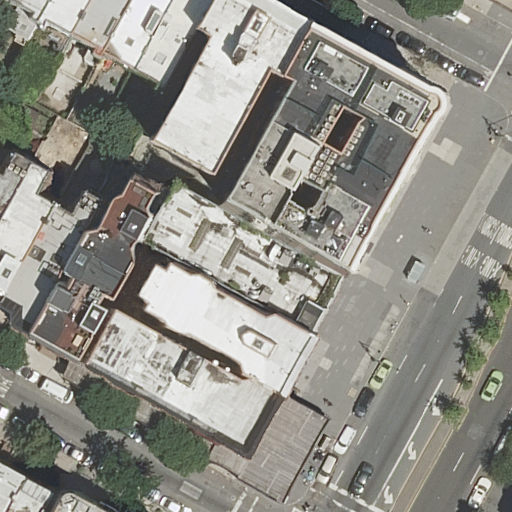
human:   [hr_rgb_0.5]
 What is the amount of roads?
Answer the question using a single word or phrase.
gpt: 5

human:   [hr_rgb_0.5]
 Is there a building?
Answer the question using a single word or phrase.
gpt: yes

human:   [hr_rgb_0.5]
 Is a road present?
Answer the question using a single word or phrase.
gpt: yes

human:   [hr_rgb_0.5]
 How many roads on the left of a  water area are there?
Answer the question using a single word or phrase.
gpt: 0

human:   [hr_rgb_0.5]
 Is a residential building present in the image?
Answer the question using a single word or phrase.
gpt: yes

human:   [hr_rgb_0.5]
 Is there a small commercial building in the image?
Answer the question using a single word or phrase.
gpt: no

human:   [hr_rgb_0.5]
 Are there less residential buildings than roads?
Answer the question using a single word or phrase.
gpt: no

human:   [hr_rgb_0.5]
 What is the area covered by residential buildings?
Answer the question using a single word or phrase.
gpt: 3495m2

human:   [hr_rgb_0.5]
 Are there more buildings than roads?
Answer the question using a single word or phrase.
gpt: yes

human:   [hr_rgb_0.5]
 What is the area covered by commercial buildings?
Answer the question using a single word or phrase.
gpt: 0m2

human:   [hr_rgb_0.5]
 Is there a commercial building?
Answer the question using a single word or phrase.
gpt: no

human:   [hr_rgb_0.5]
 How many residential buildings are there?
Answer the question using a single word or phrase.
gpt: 17

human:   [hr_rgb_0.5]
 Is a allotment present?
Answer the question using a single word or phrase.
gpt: no

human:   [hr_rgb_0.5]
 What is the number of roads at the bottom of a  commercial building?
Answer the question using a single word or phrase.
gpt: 0

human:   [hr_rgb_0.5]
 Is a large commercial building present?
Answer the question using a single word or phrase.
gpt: no

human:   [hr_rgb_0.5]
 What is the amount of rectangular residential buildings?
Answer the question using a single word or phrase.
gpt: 13

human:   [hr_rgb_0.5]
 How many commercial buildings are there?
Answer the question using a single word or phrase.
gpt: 0

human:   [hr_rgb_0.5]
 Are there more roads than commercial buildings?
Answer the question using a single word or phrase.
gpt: yes

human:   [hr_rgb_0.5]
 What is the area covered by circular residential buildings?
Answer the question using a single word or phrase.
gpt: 0m2

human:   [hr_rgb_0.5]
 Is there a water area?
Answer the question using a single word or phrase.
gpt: no

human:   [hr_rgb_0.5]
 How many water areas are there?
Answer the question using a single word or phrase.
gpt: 0

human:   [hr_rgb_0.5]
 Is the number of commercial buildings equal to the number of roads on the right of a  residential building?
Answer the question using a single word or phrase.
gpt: no

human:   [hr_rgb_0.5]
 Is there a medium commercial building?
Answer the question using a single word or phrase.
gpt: no

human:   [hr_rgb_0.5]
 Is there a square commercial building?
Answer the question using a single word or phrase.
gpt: no

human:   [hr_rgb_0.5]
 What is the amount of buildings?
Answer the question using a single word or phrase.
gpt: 17

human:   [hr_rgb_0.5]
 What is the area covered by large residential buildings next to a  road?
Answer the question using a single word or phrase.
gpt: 1526m2

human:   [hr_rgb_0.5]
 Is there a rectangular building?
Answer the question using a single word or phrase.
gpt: yes

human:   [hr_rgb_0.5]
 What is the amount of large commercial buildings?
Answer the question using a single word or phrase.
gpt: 0

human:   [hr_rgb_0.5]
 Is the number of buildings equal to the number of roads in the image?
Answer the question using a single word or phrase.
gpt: no

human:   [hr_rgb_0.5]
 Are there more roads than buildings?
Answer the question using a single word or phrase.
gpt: no

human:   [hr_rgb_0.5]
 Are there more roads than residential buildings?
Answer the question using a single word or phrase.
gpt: no

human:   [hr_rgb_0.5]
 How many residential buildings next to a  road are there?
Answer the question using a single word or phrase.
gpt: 17

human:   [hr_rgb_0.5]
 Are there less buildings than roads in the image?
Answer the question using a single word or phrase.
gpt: no

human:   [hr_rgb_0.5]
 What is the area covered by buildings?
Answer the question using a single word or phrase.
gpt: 3495m2

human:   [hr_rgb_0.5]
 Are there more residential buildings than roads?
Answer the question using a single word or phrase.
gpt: yes

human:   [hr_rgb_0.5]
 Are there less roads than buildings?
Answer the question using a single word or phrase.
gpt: yes

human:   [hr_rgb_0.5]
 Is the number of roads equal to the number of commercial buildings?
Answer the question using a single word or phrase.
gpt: no

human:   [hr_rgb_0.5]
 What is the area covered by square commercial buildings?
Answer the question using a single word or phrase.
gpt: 0m2

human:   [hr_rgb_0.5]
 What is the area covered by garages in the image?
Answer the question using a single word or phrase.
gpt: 0m2

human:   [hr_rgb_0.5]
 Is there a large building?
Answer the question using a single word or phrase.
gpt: yes

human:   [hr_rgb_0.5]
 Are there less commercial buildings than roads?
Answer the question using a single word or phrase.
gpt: yes

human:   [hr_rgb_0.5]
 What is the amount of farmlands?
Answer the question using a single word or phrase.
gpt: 0

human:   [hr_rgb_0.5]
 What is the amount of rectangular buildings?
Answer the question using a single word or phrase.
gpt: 13

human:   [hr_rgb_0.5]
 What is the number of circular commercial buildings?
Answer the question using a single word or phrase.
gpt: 0

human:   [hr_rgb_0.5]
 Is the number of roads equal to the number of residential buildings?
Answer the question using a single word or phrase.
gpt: no

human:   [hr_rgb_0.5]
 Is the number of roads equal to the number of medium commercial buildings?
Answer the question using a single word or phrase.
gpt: no

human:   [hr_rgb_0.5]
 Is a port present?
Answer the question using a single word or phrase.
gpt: no

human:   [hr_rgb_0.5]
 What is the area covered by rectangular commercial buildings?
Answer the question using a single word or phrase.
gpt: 0m2

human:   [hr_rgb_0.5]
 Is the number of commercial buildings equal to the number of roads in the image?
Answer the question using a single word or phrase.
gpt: no

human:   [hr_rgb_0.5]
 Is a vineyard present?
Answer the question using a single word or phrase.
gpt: no

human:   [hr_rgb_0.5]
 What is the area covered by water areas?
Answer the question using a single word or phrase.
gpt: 0m2

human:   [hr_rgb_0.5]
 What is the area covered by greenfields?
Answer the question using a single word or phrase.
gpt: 0m2

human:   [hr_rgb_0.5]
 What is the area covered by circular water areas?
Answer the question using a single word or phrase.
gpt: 0m2

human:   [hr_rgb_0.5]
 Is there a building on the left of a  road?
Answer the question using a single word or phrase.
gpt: yes

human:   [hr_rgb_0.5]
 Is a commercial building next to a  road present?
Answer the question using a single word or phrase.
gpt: no

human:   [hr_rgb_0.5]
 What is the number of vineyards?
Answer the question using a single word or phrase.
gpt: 0

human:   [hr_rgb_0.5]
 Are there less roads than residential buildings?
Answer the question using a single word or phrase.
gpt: yes

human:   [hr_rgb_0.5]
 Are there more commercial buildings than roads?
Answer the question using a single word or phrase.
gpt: no

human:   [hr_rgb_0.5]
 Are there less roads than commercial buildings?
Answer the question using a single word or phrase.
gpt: no

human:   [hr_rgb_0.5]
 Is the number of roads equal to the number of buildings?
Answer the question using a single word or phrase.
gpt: no

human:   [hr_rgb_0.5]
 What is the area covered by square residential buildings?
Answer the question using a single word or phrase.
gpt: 0m2

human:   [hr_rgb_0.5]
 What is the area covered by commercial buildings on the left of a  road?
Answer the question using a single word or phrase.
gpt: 0m2

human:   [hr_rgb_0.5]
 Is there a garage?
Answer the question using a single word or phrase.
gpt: no

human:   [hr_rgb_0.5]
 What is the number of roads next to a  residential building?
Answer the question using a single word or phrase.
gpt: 5